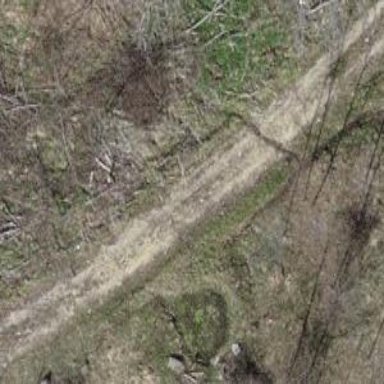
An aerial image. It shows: Track with grade 4 track type.